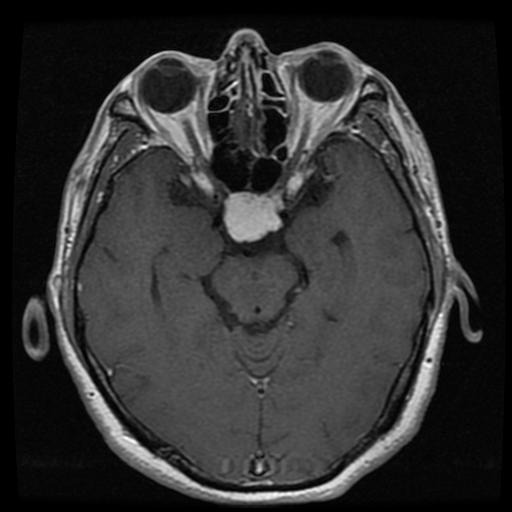
Label: meningioma